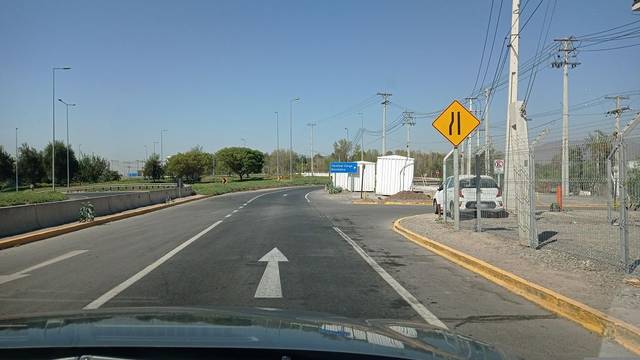
Region: Chile
Coordinates: -33.41, -70.794